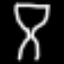
Label: hourglass